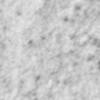
Label: no_change